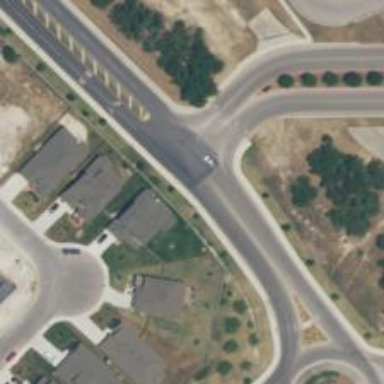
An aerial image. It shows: Asphalt road in residential area.